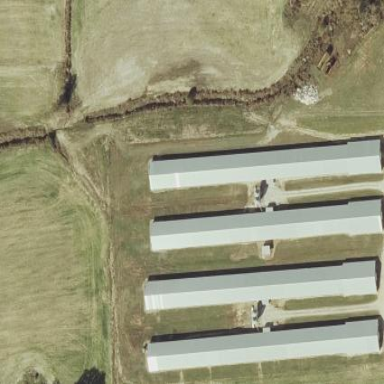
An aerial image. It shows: Poultry farmyard.